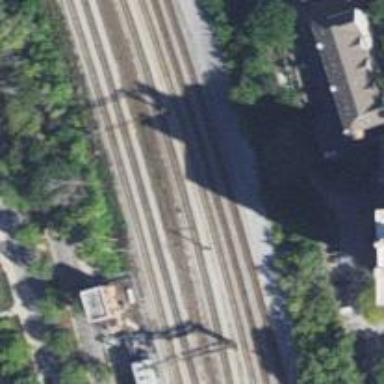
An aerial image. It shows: Rail line with electrified contact lines on embankment.